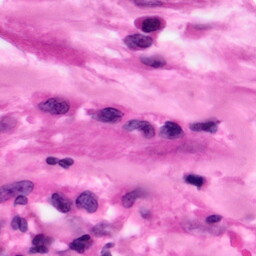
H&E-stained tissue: Pancreatic